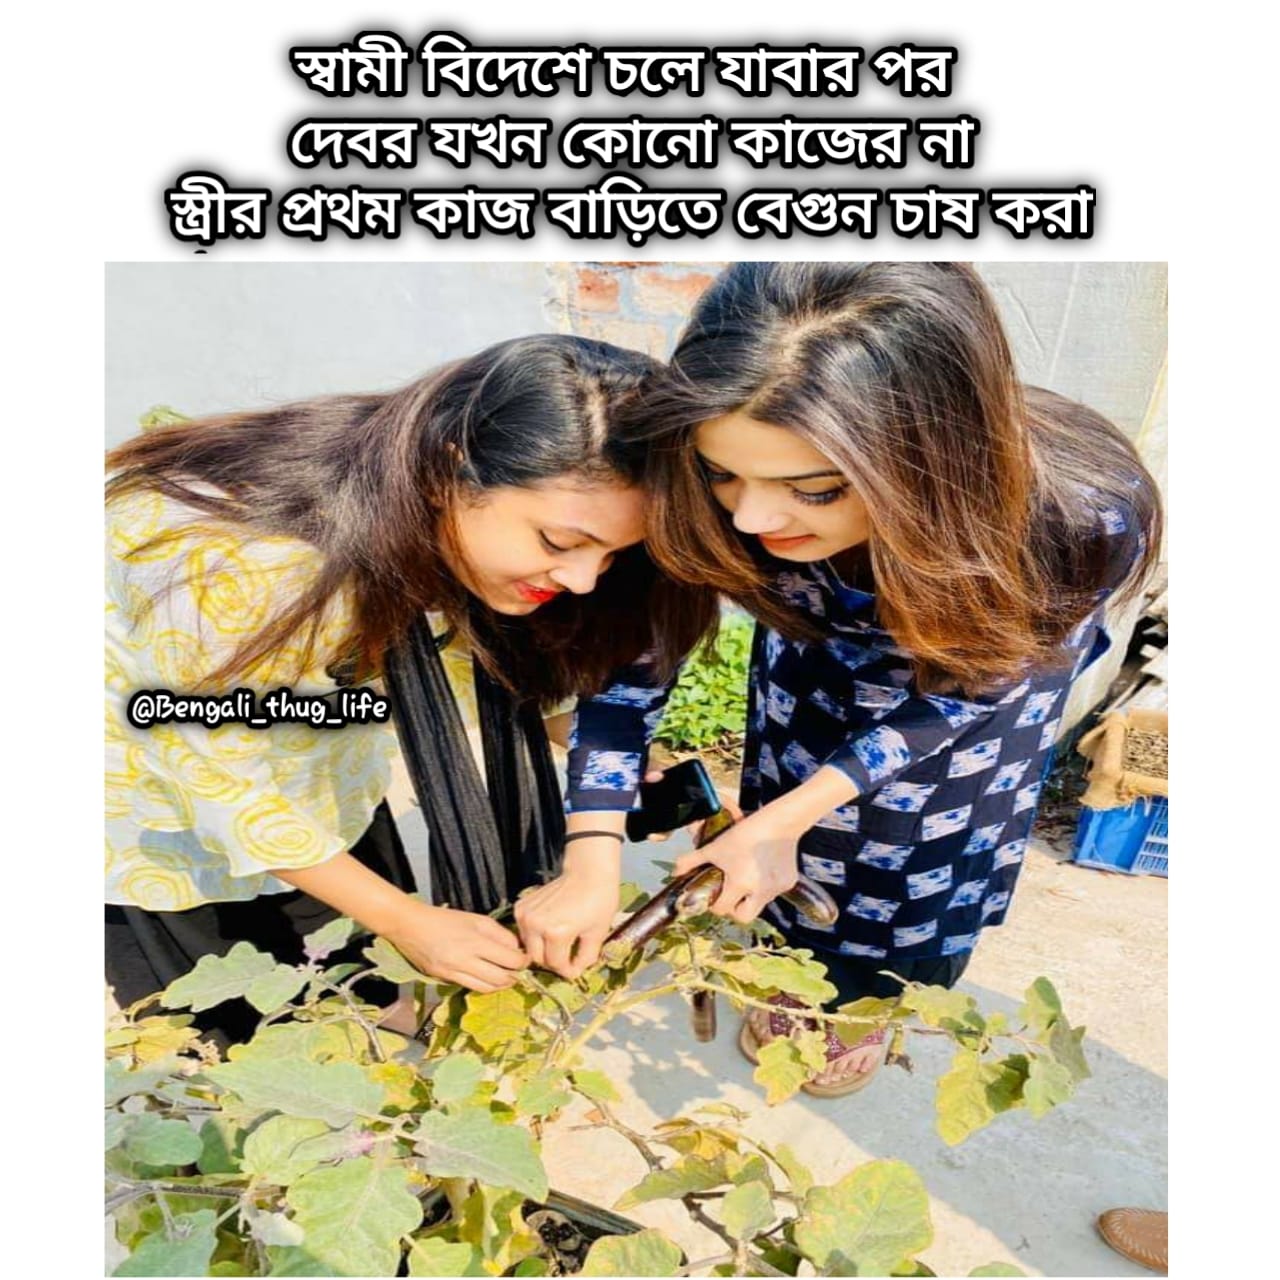
Text: স্বামী বিদেশে চলে যাবার পর দেবর যখন কোনো কাজের না   স্ত্রীর প্রথম কাজ বাড়িতে বেগুন চাষ করা
Label: Hate
Hate category: Personal Offence
Targeted group: Individual